Question: my question refers to the problem mentioned in the title.
I have a simple struct in a header file that looks like this:
'''
typedef struct
{
WORD FileType; // File ID (0x7000)
WORD HeaderSize; // Size of this file header in Bytes
WORD HeaderVersion; // yy.y
ULONG FileSize; // Size of the whole file in Bytes
WORD ImageHeaderSize; // Size of the image header in Bytes
WORD ULX, ULY, BRX, BRY;// bounding rectangle of the image
WORD NrOfFrames; // self explanatory
WORD Correction; // 0 = none, 1 = offset, 2 = gain, 4 = bad pixel, (ored)
double IntegrationTime; // frame time in microseconds
WORD TypeOfNumbers; // short, long integer, float, signed/unsigned, inverted,
// fault map, offset/gain correction data, badpixel correction data
BYTE x[WINRESTSIZE]; // fill up to 68 byte
} WinHeaderType;
'''
If I call sizeof(WinHeaderType) in a C console application I get 68,
but if I call the same function with the same parameter in C++/CLI I get 80.
Could someone explain this behaviour to me?
I'm pretty new to C++/CLI, in fact I never worked with it before
(started a few days ago), but I need to create a dll for .NET applications.
Since it's my first post I hope I did not break any of the forum rules.
Greez,
Mo
[EDIT] It just becomes stranger and stranger ...

First Row: C Console Application Output
Second Row, First Column: C/C++ Console Application I coded to check DataType sizes.
Second Row, Second Column: C++/CLI Console Application I coded to check DataType sizes.
Source of the first application: <URL>
Project Files of the last two applications: <URL>
Someone an explanaition for this?!
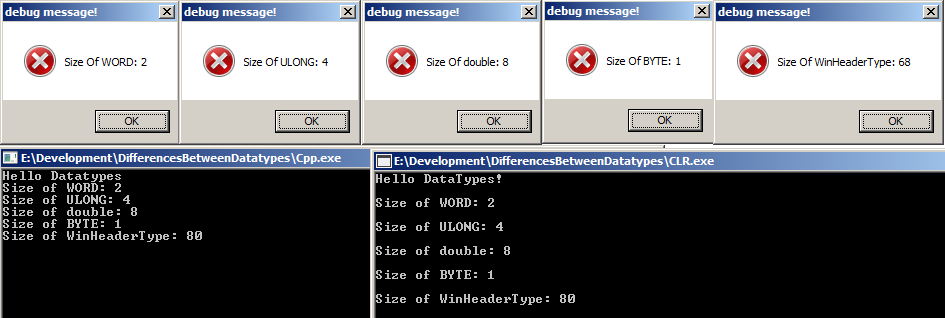
Answer: With default packing rules (/Zp8), the structure contains 12 bytes of padding to get the members aligned. Which ought to be good enough to explain the difference between 68 and 80. You'll have to eliminate the padding, use '#pragma pack' in the MSVC compiler:
'''
#pragma pack(push, 1)
typedef struct {
// .. etc
} WinHeaderType;
#pragma pack(pop)
'''